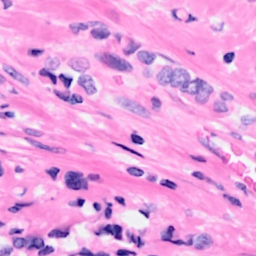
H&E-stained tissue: Breast